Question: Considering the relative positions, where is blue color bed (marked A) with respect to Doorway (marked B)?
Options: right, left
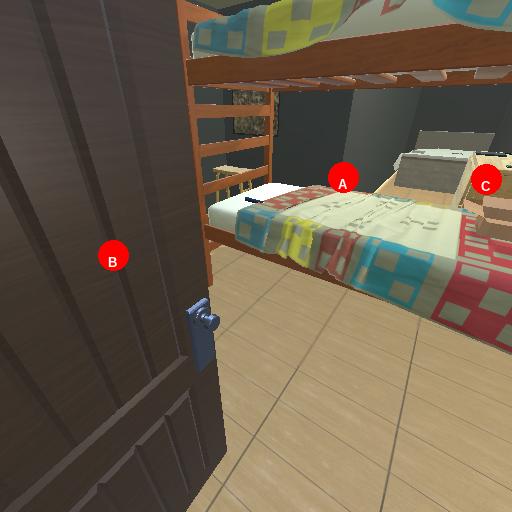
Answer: right